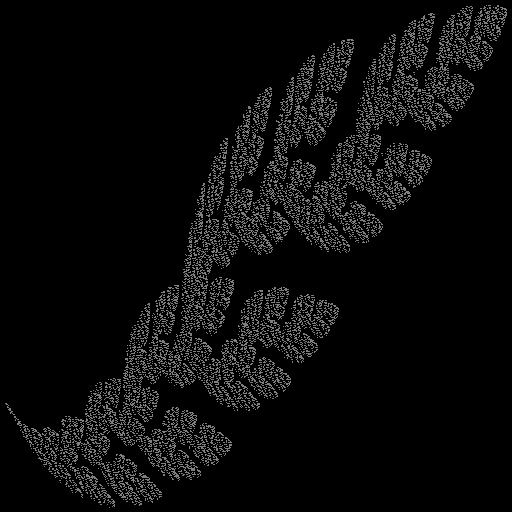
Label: shieldfern